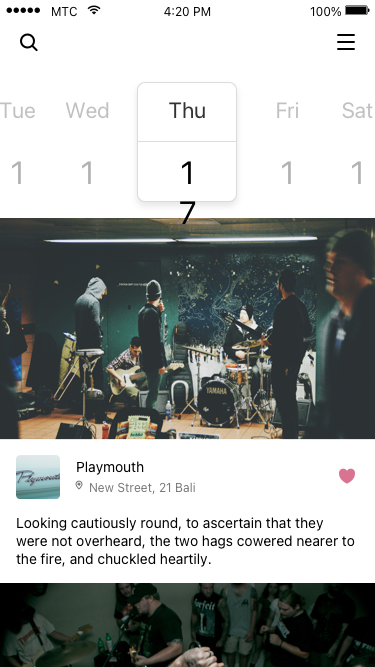
Text in this UI design:
19
Sat
18
Fri
17
Thu
16
Wed
15